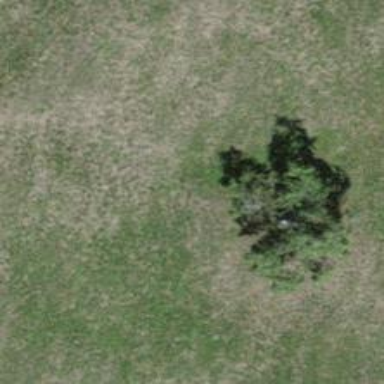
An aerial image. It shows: Beautiful tree in nature.